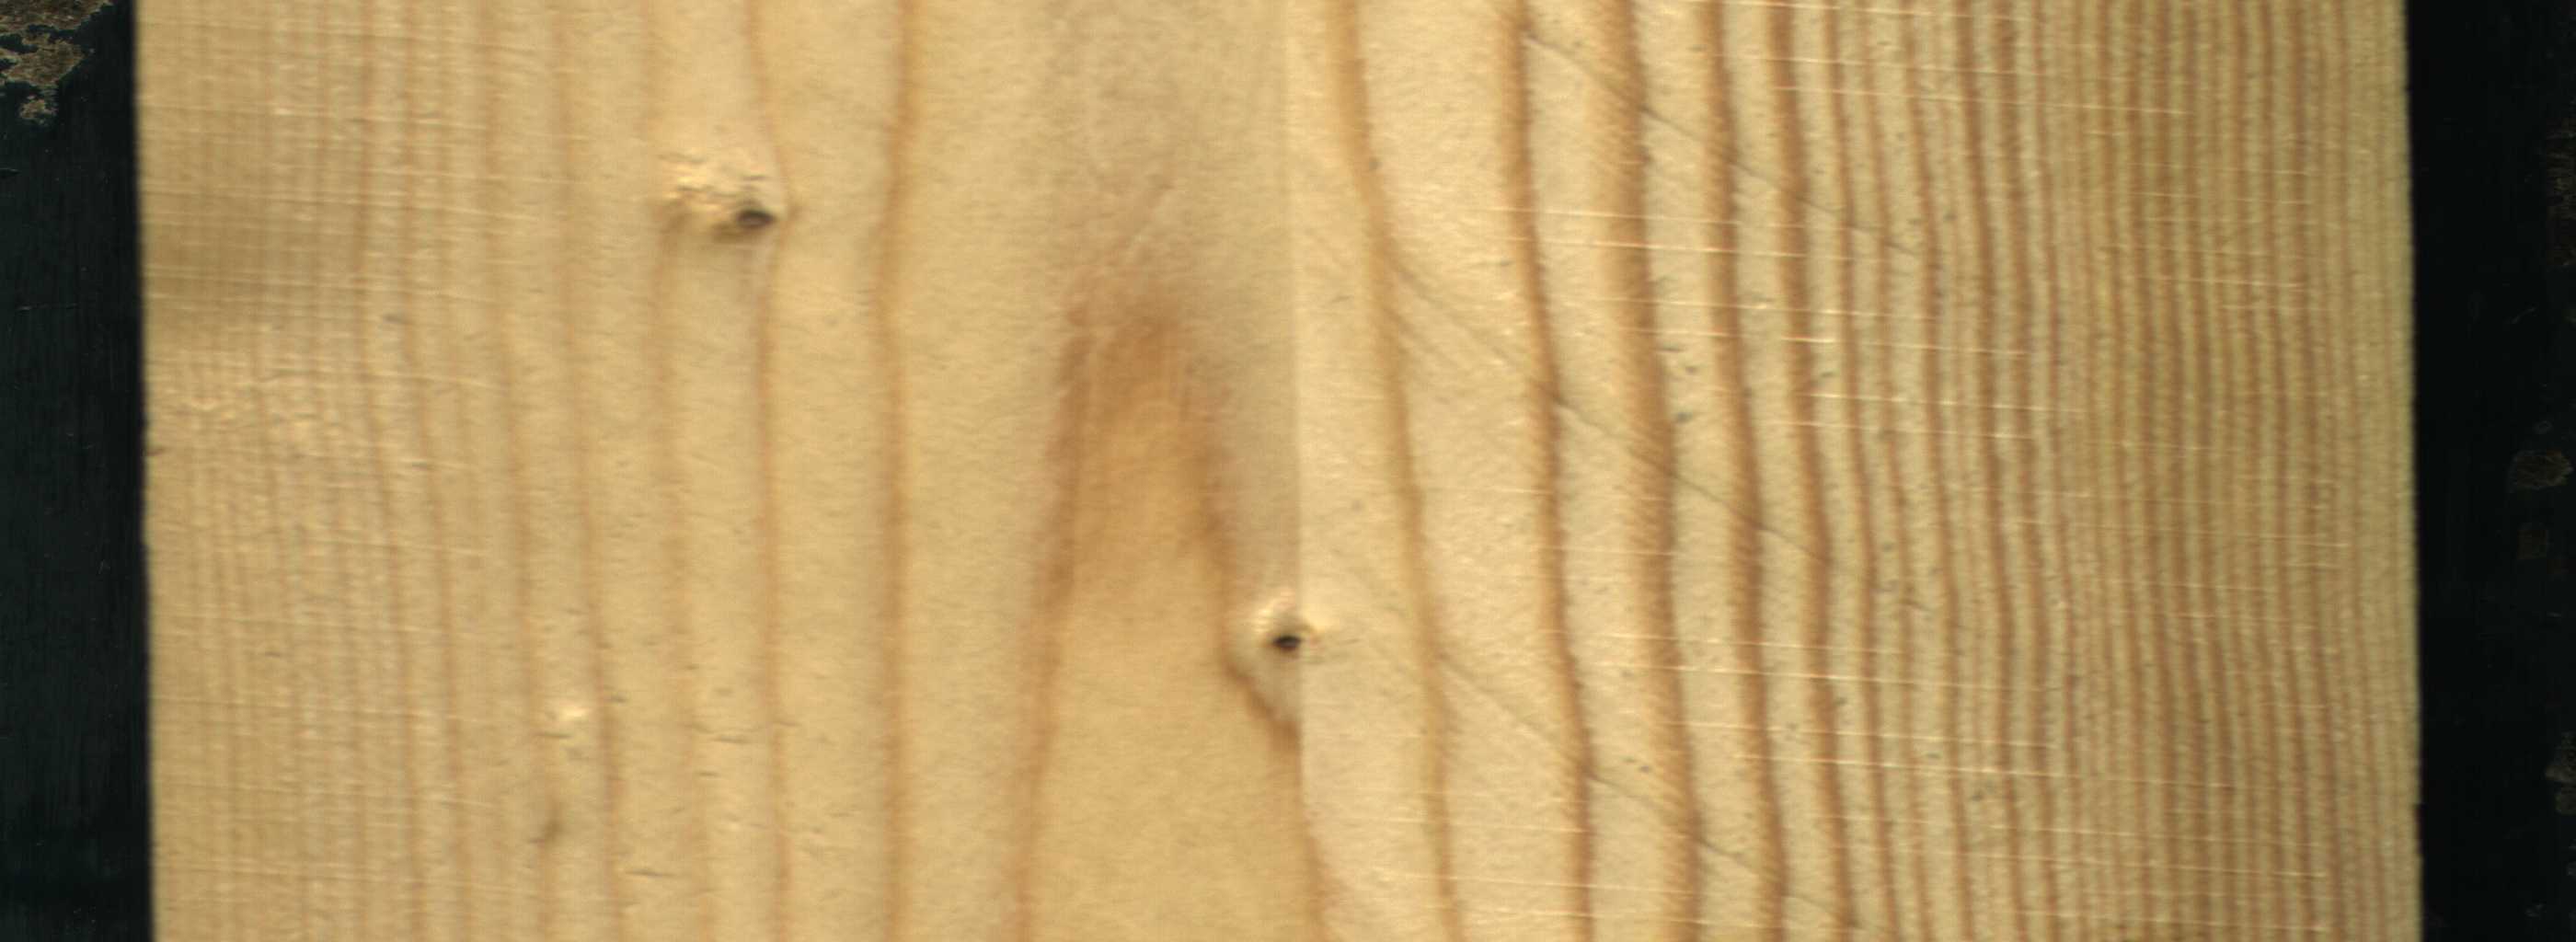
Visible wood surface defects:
Live_Knot
Live_Knot